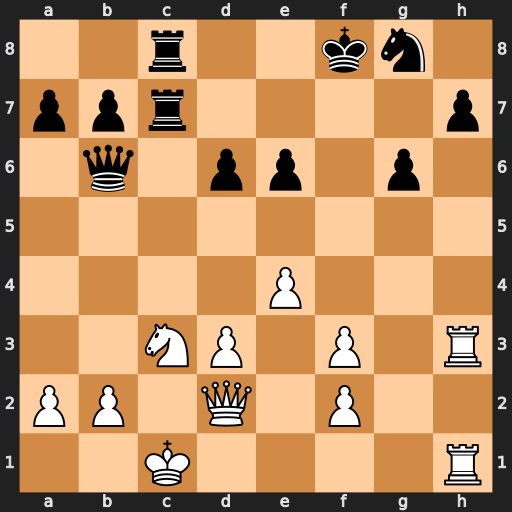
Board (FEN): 2r2kn1/ppr4p/1q1pp1p1/8/4P3/2NP1P1R/PP1Q1P2/2K4R
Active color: w
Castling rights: -
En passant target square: -
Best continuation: Rxh7 Rxh7 Rxh7